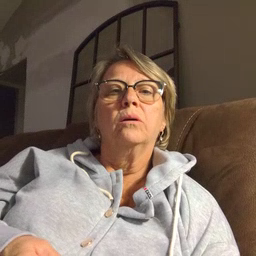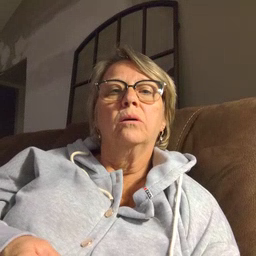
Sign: fall